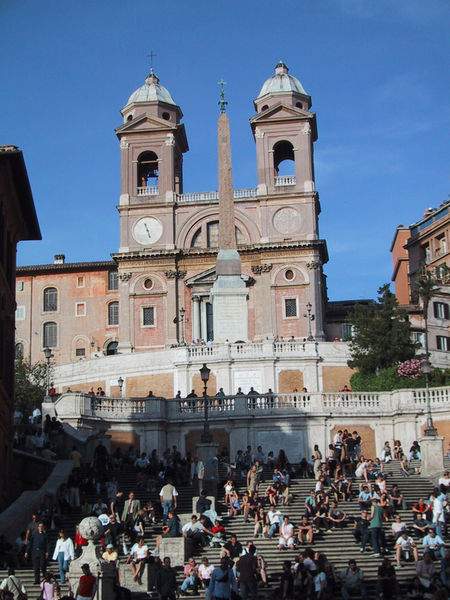
Titel: Rom, Spanische Treppe
Künstler: Francesco de Sanctis
Standort: Rom, Spanische Treppe (EU - I - Latium)
Schlagwörter: himmel, menschen, stadt, fenster, laterne, säule, säulen, häuser, kirche, fassade, italien, kuppel, treppe, uhr, stufen, podest, eingang, kreuz, türme, balustrade, arkaden, rom, portal, obelisk, touristen, sehenswürdigkeit, wallfahrt, italienreise, spanische treppe, sightseeing, spoanische treppe, römische treppe, rombesuch